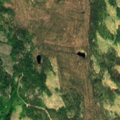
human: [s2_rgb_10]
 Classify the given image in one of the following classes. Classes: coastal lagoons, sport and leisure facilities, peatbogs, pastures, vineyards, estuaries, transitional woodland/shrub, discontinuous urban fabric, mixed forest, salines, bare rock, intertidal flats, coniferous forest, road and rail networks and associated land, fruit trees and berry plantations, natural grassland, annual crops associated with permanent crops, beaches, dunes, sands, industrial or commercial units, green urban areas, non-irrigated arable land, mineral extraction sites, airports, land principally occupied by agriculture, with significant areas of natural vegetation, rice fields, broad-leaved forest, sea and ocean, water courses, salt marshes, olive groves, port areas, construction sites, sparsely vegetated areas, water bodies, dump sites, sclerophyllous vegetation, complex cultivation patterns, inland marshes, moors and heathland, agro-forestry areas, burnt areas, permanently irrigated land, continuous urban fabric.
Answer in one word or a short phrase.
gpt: coniferous forest, mixed forest, transitional woodland/shrub